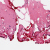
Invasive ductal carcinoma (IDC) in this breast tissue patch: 0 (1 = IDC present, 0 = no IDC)